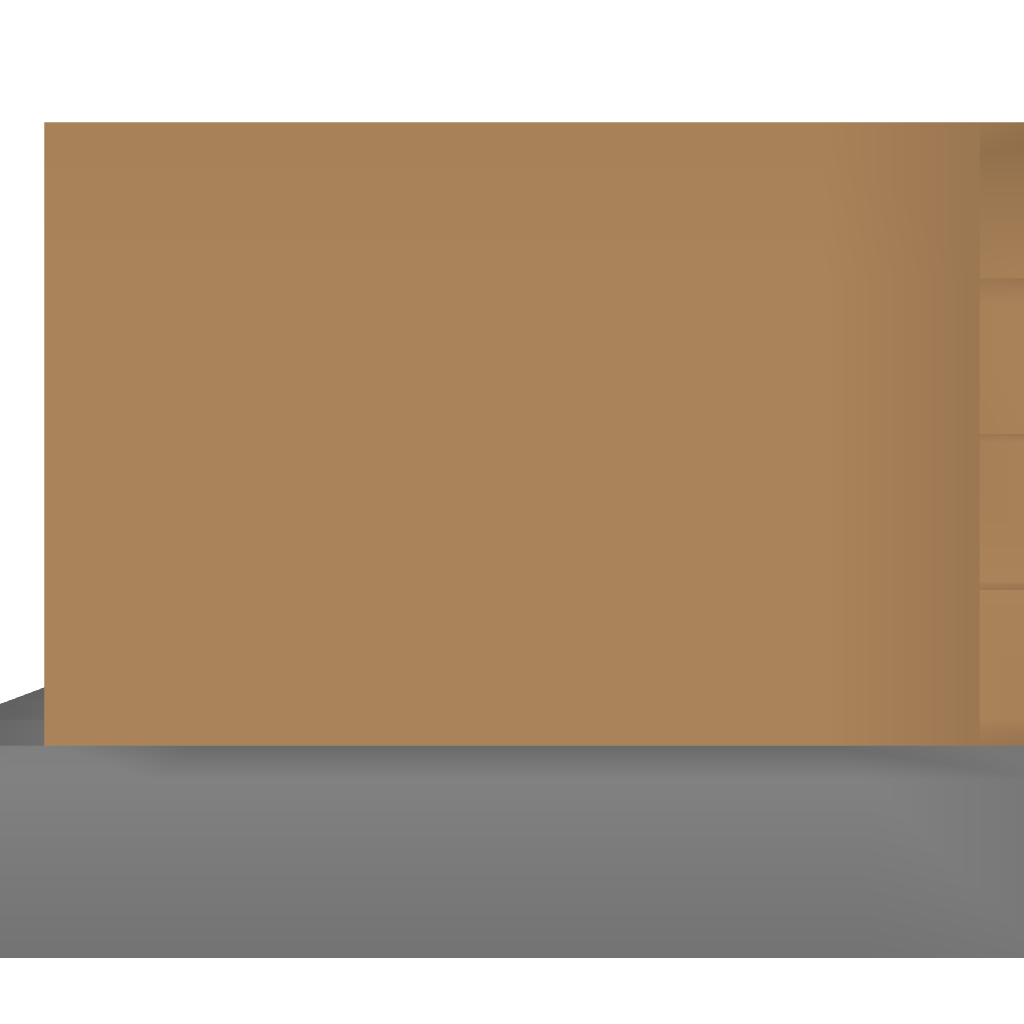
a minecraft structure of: Schoolhouse cube wooden house no roof